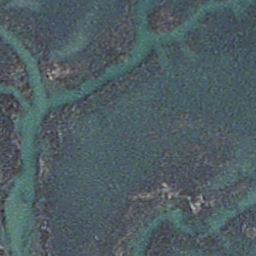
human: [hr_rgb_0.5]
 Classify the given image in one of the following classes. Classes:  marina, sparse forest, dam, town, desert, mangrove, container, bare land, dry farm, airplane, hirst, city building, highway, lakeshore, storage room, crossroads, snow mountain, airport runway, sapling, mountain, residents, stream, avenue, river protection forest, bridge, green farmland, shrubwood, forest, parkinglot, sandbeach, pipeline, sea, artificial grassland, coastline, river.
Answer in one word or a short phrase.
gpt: stream